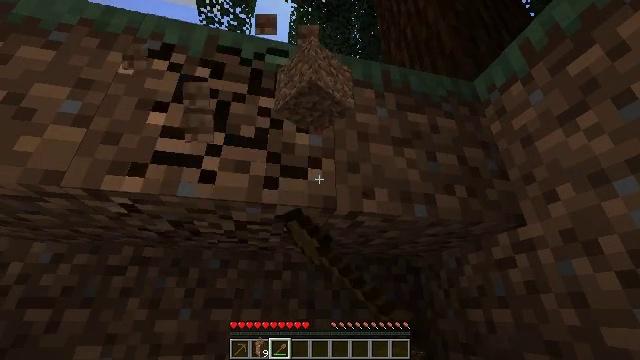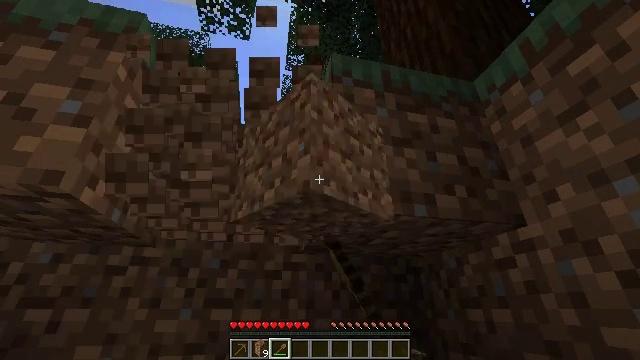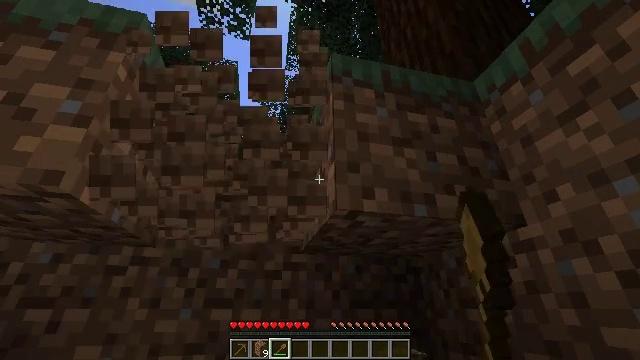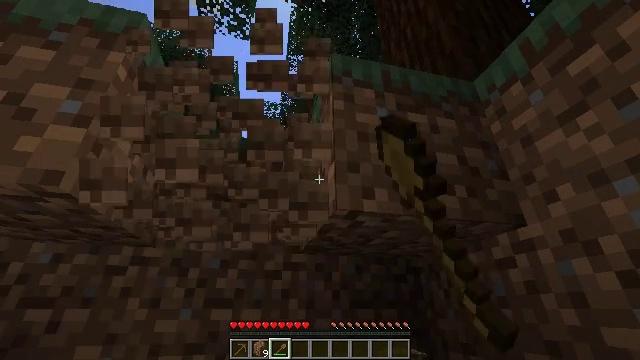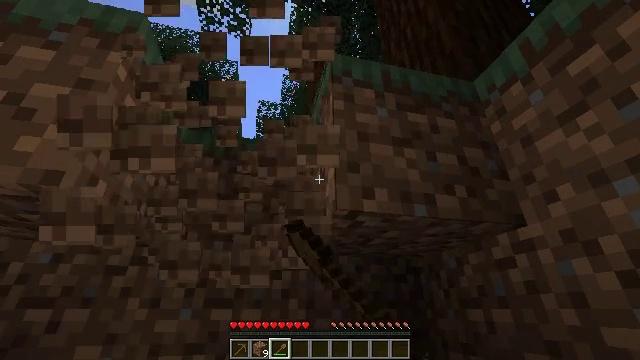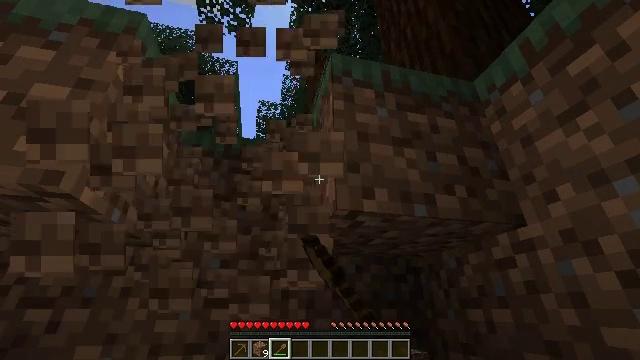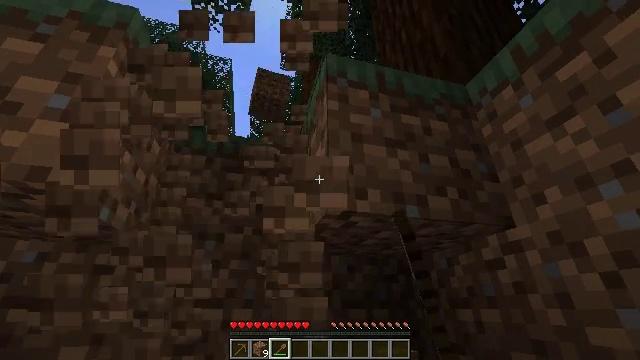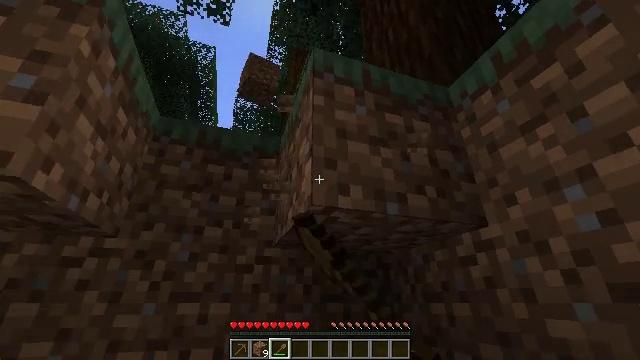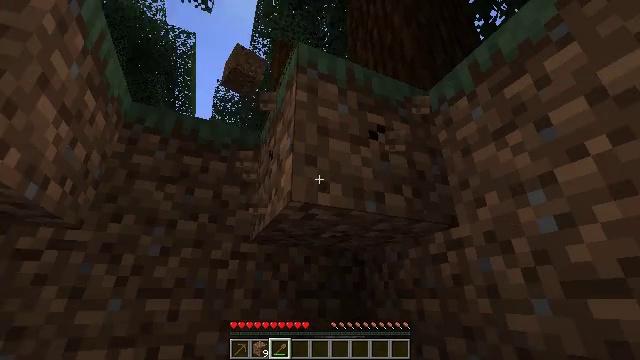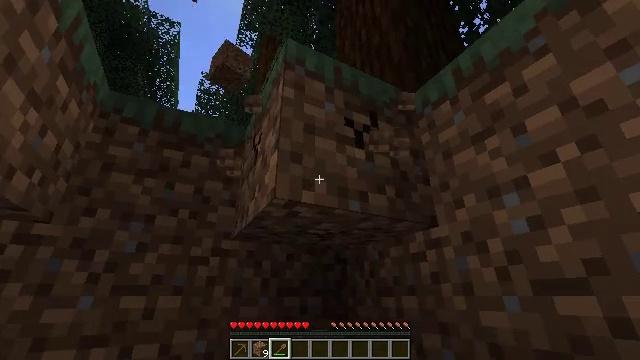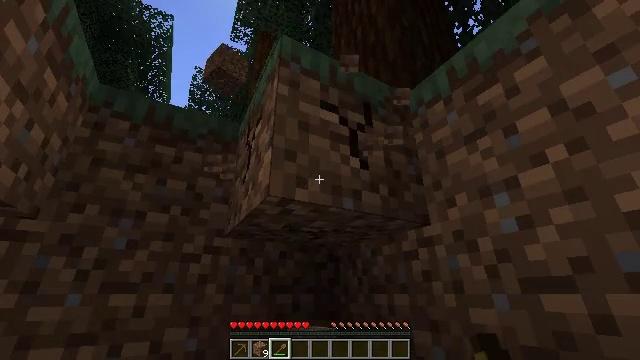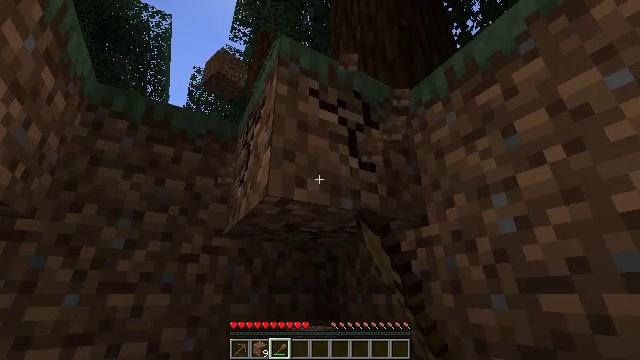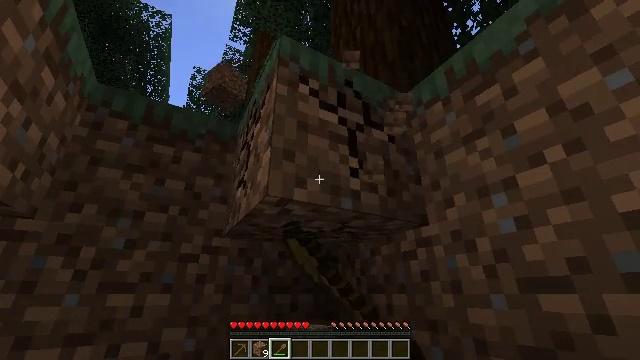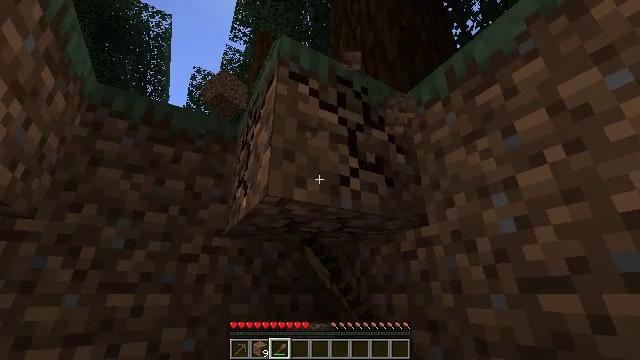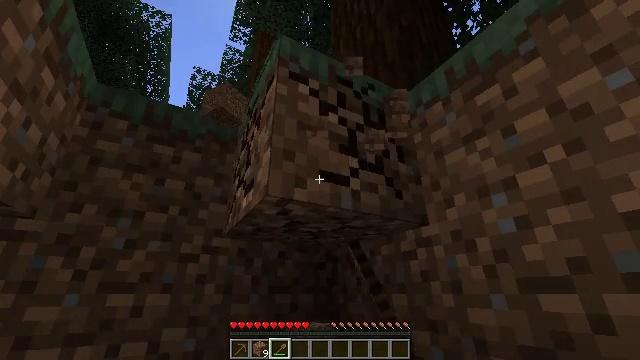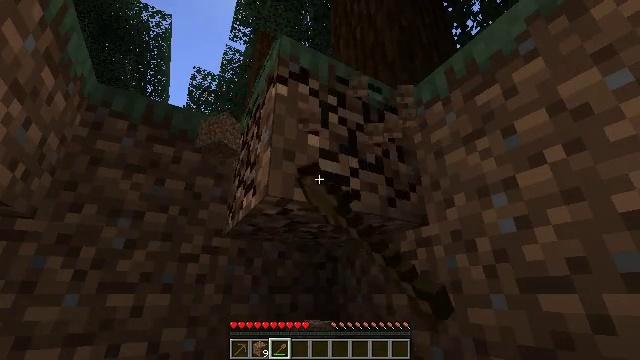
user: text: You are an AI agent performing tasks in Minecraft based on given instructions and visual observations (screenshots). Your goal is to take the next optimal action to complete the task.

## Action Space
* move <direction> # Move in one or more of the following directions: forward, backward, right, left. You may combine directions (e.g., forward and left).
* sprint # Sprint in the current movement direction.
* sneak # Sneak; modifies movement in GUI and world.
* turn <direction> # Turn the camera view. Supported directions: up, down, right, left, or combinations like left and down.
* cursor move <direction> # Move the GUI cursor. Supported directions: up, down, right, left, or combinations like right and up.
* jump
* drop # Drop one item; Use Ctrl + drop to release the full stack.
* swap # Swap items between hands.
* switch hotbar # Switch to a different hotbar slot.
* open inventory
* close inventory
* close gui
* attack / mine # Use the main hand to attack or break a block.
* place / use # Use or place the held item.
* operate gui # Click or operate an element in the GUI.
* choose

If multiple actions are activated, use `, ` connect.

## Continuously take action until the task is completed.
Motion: motion action
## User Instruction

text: Mine grass block from the ground.
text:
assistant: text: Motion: attack / mine
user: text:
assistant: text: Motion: attack / mine
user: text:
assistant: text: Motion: attack / mine
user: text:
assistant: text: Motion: attack / mine
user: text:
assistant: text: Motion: attack / mine
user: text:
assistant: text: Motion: turn right, attack / mine
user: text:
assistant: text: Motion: turn right and down, attack / mine
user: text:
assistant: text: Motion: turn right, attack / mine
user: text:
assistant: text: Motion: turn right, attack / mine
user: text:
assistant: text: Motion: turn right, attack / mine
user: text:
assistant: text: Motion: attack / mine
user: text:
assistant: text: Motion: attack / mine
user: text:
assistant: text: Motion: attack / mine
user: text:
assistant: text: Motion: attack / mine
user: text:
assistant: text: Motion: attack / mine
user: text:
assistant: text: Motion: attack / mine
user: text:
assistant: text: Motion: attack / mine
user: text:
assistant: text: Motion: attack / mine
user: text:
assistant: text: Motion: attack / mine
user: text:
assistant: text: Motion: turn right and down, attack / mine
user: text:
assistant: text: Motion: attack / mine